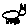
Label: cat